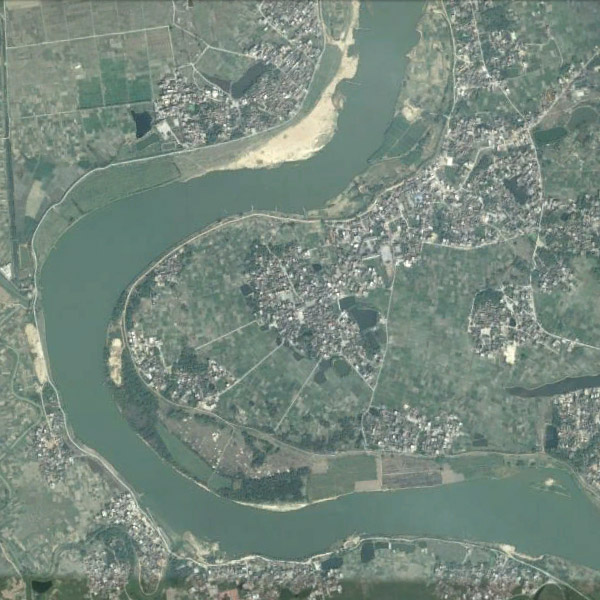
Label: River